Question: Details: .
I have found out that when I create a new android project the scr file is nearly empty. In each Activity there is only one java file and the rest is missing. I have attached a screenshot from the Maste/Detail flow activity so that you see where the problem is.
If you can help me please leave a response.

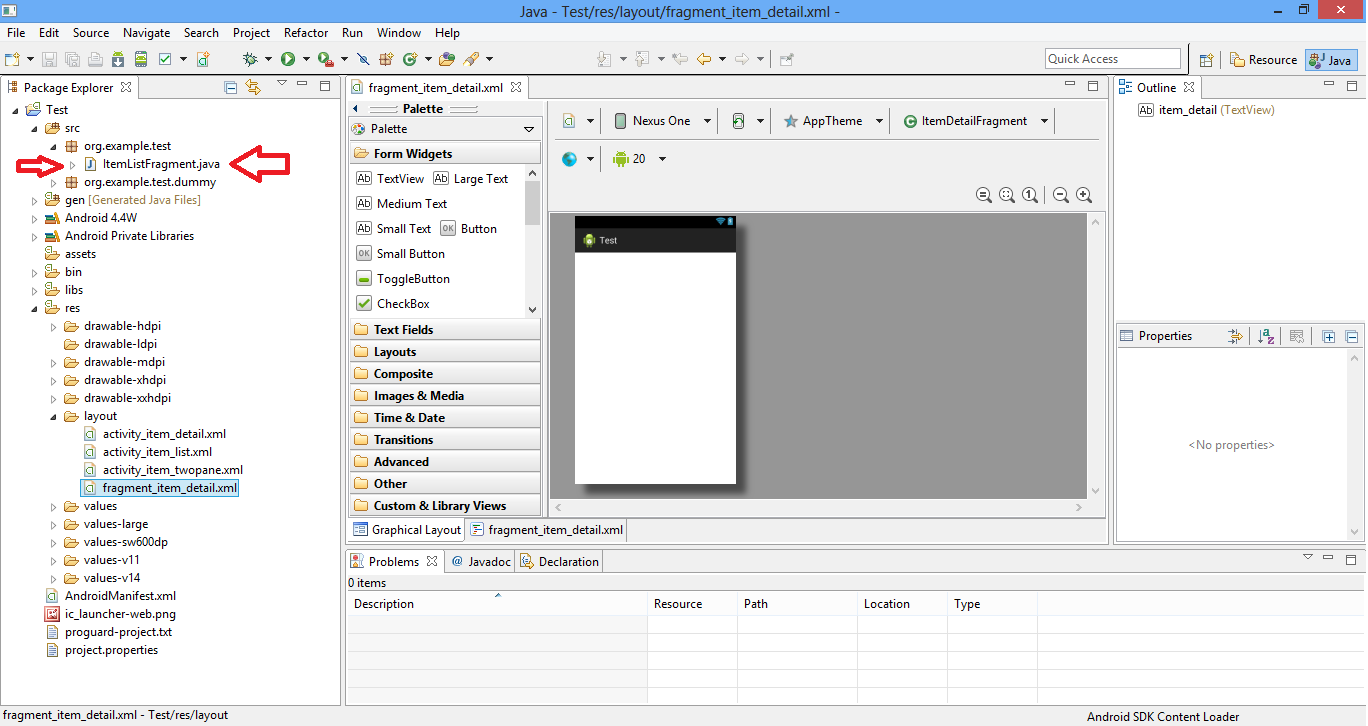
Answer: This is not a bug - it might generate additional files
depending on what starting activity you choose e.g. login activity it requires additional logic for working with Google+, however most will contain all the logic for a specific activity in a single source file, the source code included in the source files will often be minimal to make sure the activity works without the developer having to manually implement things they might otherwise not know about e.g. the fragment activity.
You might want to try out <URL> instead if you are not dependent on eclipse as android seems to be moving towards using it and gradle.
(I do use android studios and am currently working on android apps and even though it's in beta it has not given me any problems)